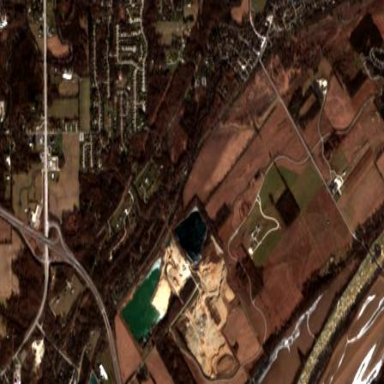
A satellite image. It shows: Quarry area.